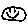
Label: smiley face